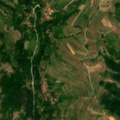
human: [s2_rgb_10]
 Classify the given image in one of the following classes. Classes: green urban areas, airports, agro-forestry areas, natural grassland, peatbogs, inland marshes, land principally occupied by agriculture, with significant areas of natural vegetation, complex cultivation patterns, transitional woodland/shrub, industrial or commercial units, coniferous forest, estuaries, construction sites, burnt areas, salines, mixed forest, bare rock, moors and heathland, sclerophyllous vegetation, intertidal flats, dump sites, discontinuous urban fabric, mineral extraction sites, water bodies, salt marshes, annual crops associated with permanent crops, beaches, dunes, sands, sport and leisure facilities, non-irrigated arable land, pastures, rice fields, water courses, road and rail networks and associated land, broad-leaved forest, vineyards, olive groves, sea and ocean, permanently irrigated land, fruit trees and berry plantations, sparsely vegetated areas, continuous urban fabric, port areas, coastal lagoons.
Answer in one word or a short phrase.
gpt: complex cultivation patterns, broad-leaved forest, transitional woodland/shrub